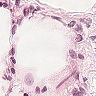
Metastatic tissue present: no